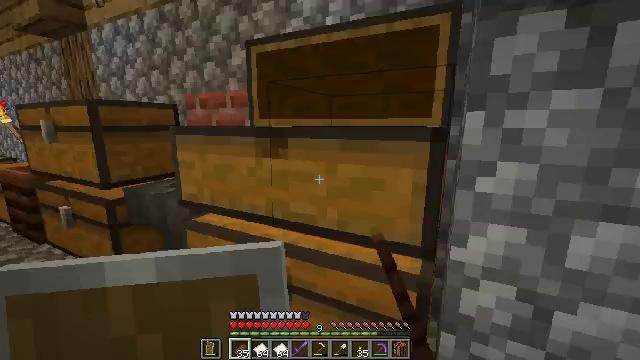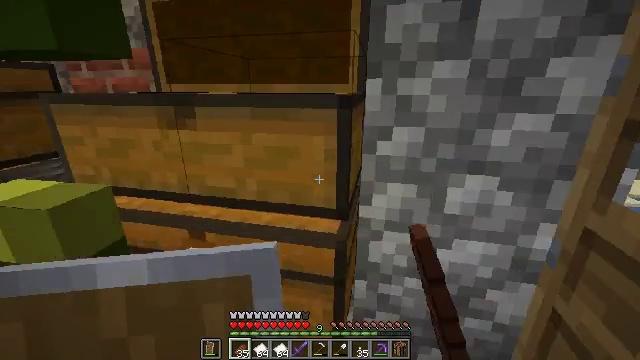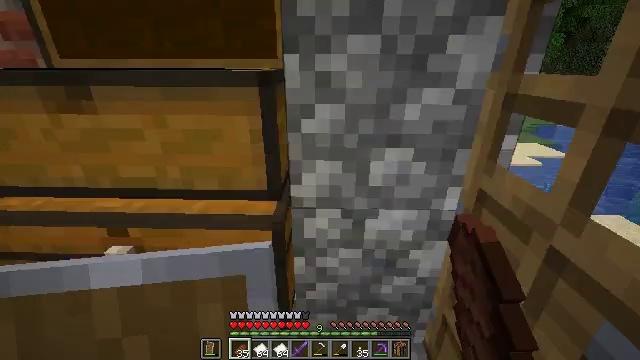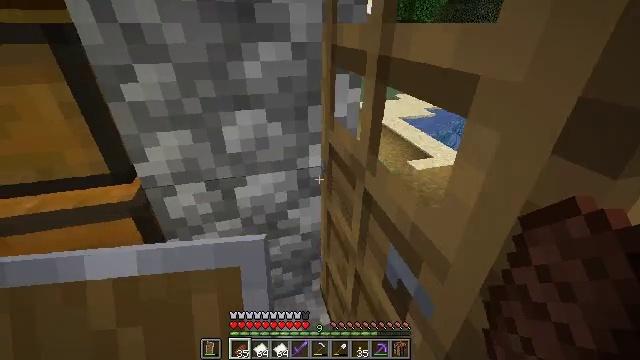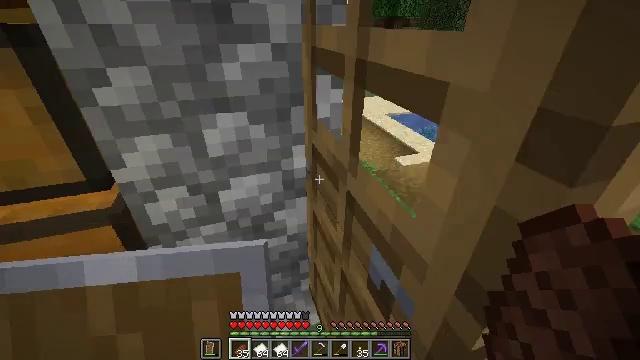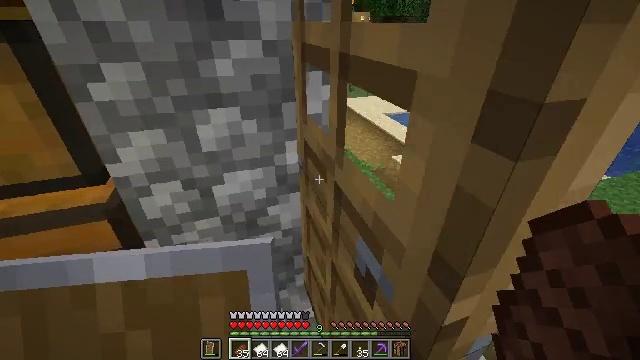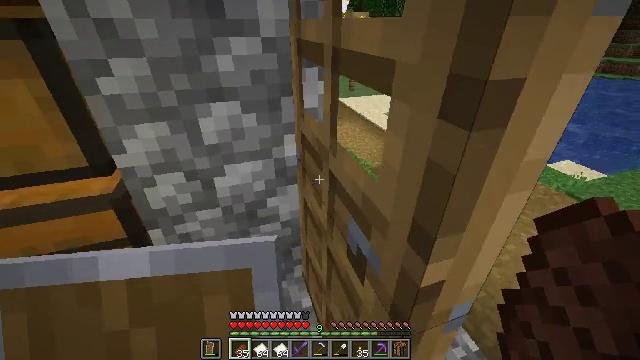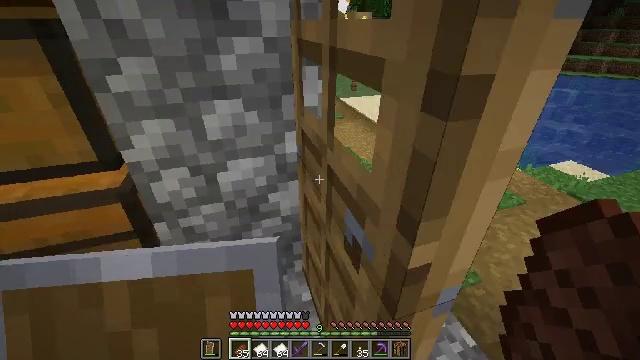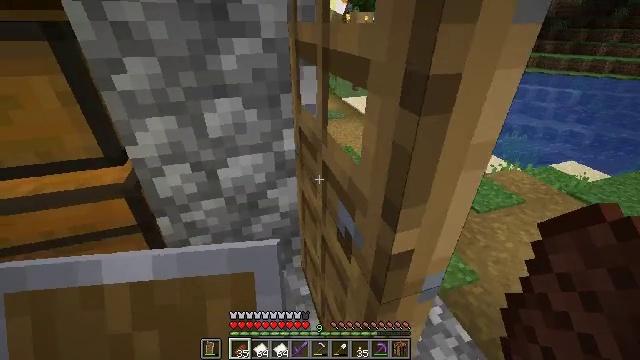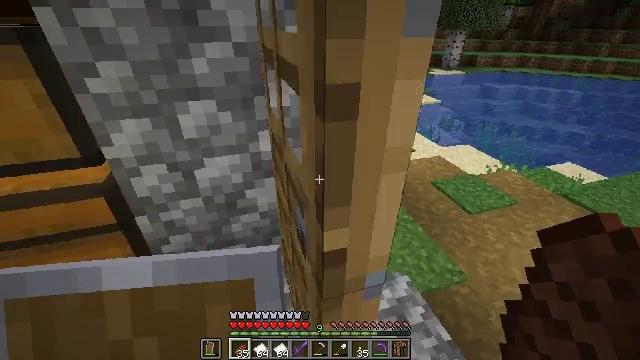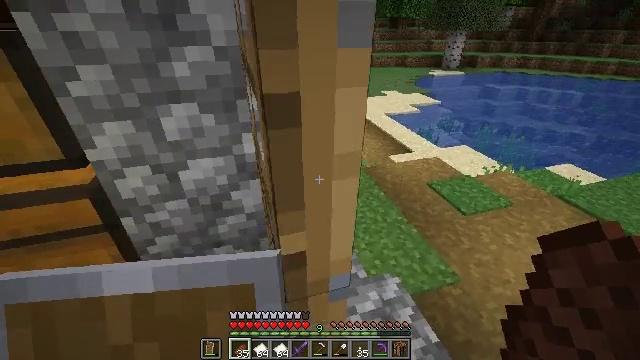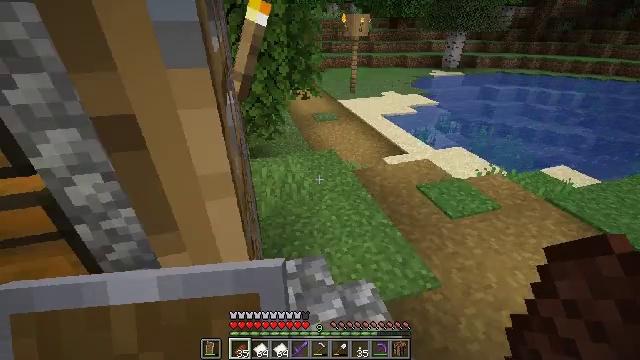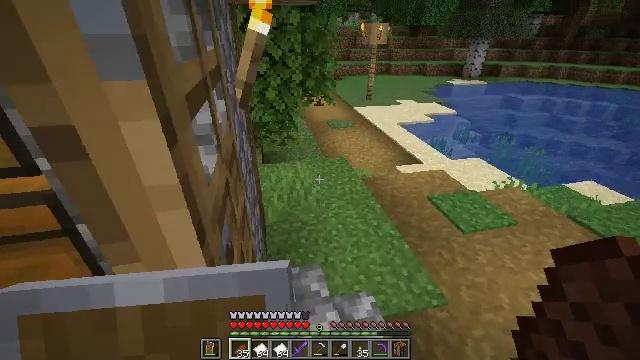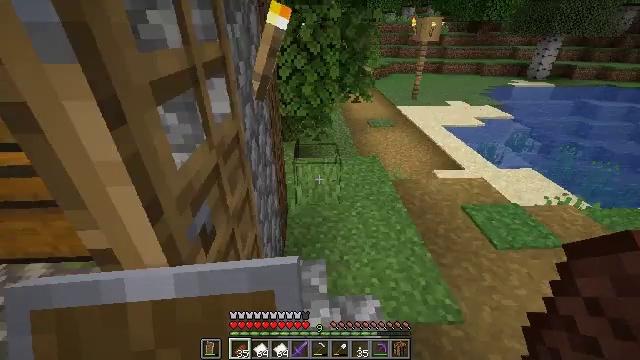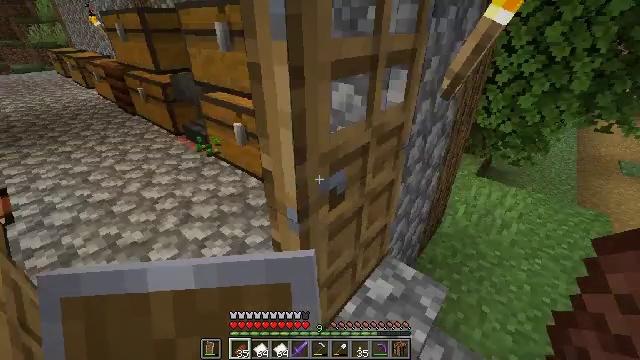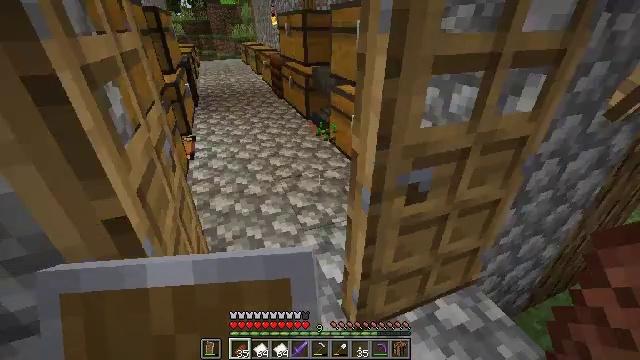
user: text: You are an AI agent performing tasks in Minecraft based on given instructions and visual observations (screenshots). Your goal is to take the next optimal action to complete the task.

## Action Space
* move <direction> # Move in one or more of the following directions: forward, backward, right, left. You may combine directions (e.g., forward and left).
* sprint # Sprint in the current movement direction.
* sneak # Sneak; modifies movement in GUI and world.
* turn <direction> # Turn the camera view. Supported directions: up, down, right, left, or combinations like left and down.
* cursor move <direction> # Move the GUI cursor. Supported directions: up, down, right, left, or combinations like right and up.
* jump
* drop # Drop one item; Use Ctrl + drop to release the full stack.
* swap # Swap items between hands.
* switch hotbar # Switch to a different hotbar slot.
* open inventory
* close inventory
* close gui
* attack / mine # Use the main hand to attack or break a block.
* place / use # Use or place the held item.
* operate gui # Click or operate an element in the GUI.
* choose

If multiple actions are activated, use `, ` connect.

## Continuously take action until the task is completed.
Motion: motion action
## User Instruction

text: Gather the stone brick slab for your inventory.
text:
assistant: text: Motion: move right, turn right and down
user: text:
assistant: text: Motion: move right, turn right and down
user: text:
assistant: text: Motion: move right, turn right and down
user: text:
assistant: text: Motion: move right, turn right
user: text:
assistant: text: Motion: move right
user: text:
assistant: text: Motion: move right
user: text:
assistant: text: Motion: move right
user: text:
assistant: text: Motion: move right
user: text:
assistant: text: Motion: move right
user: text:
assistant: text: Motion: move right
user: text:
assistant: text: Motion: move right
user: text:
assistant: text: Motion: move right, turn left and up
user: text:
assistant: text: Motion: move right, turn left
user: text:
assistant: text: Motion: move right, turn left
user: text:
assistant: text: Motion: turn left
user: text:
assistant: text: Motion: turn left
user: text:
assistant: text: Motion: turn left
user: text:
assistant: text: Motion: turn left
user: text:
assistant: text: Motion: no_op
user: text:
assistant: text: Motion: no_op
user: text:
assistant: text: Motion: no_op
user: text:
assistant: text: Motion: no_op
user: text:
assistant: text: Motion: no_op
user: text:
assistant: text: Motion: no_op
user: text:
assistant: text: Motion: no_op
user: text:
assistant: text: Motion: move left
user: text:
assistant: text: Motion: move left, turn left
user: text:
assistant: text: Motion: move left, turn left and down
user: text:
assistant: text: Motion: move left, turn left
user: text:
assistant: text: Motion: move left, turn left and up